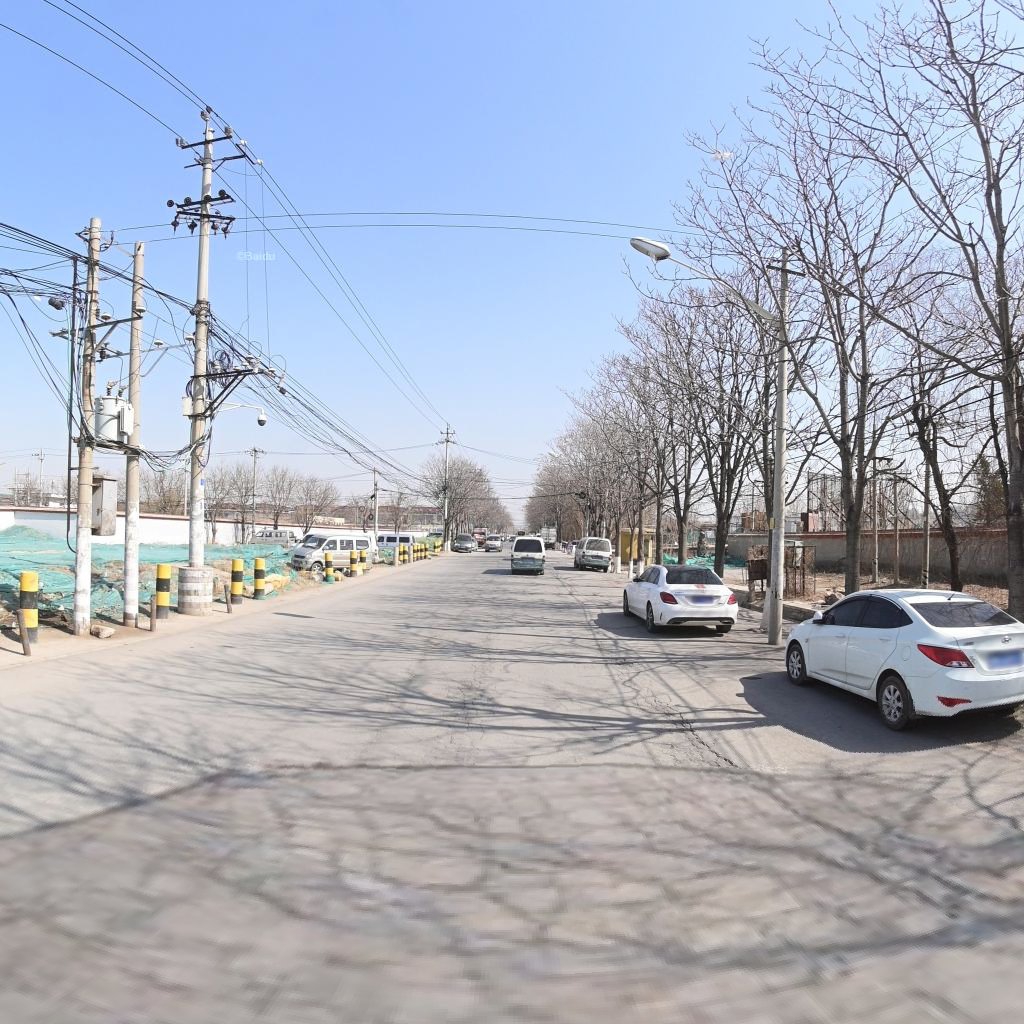
Region: Chaoyang
Road damage annotations: alligator crack, alligator crack